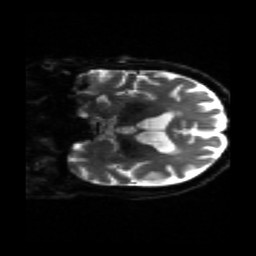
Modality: sbref
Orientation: coronal
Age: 74
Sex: male
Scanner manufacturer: siemens
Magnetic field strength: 3 T
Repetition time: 4.71 s
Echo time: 0.0906 s